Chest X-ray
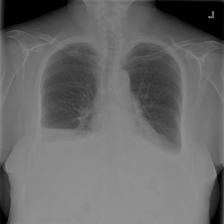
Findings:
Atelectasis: negative
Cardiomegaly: negative
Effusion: negative
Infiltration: negative
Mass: negative
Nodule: negative
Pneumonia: negative
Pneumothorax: negative
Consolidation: negative
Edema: negative
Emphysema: negative
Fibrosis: negative
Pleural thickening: negative
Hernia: negative